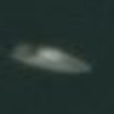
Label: civil